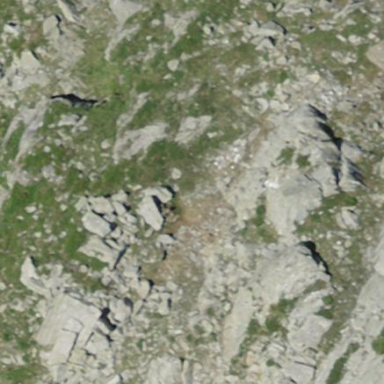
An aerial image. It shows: Landscape of bare rock.